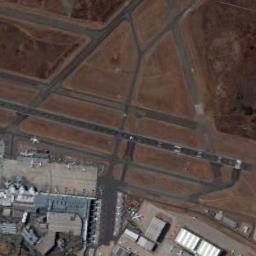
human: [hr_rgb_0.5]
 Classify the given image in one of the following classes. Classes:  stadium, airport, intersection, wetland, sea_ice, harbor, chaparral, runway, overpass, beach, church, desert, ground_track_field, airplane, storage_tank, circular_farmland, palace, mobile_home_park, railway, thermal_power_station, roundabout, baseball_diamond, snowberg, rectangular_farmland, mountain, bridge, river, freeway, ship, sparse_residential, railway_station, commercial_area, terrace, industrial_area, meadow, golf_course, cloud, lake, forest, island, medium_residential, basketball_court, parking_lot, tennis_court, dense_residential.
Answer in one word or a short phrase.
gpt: airport